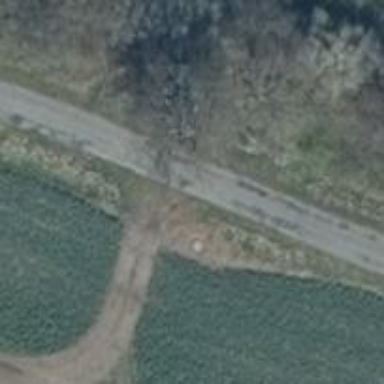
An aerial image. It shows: Unclassified road.